Interaction volume radius: 10 \u00c5
Interaction volume height: 30 \u00c5
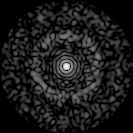
Disorder parameter: 0.8272